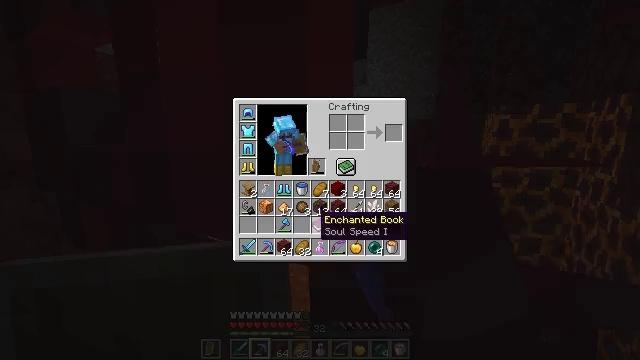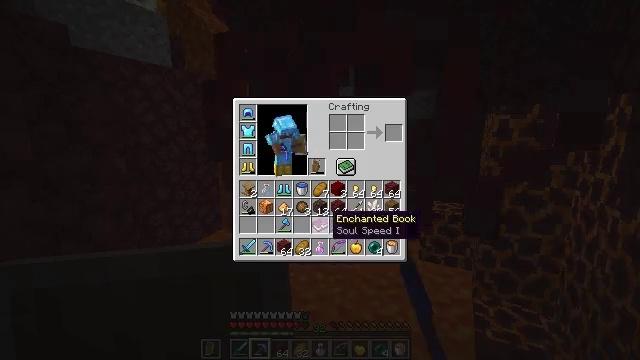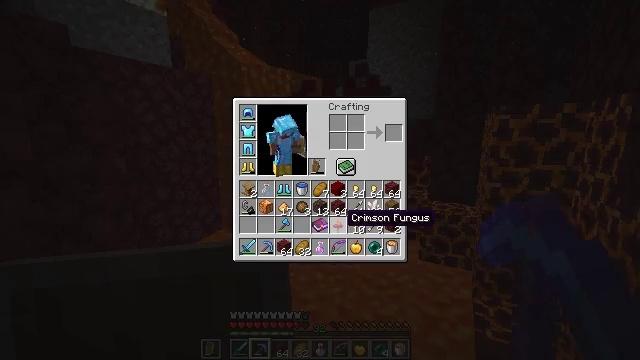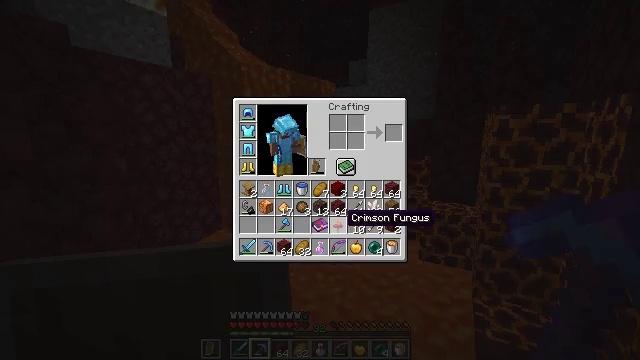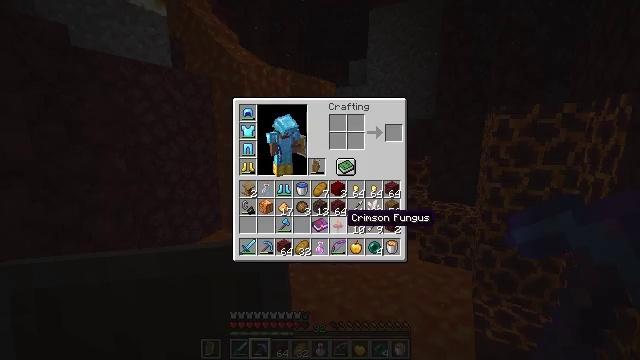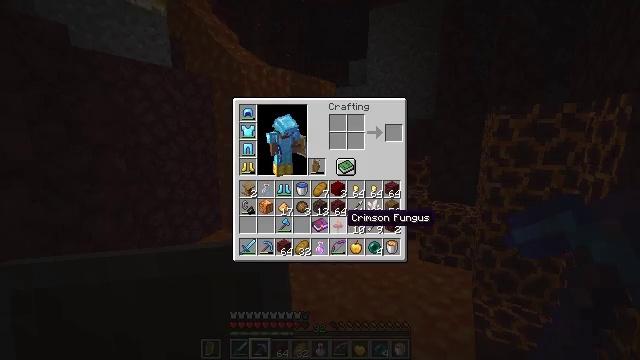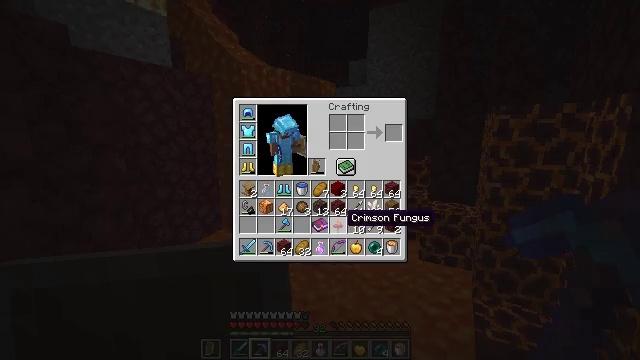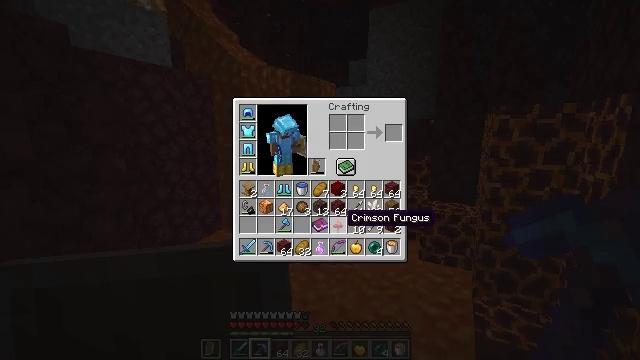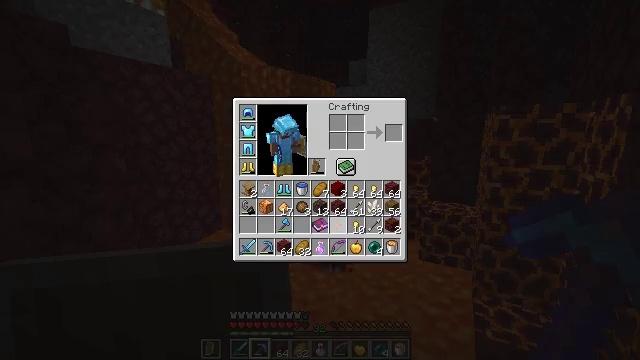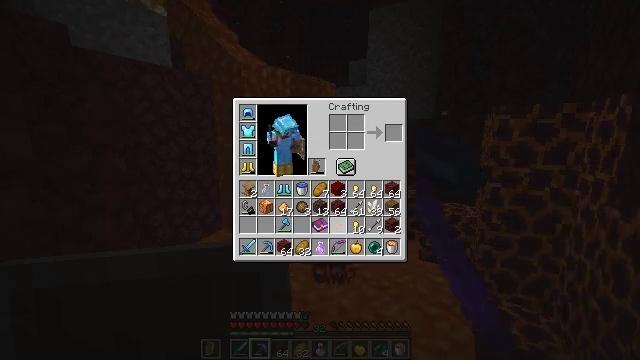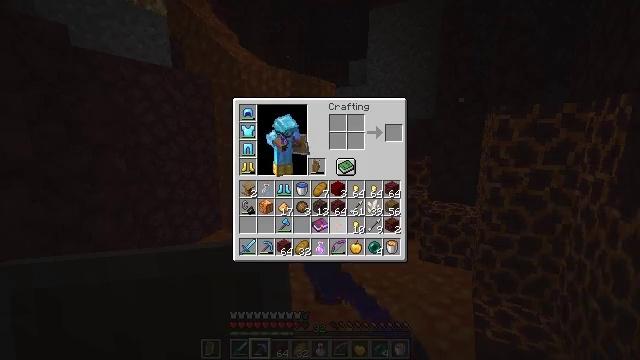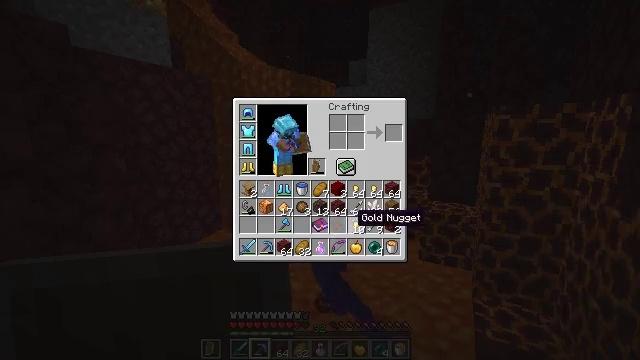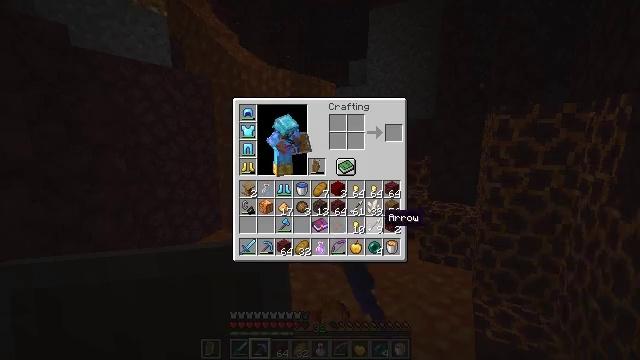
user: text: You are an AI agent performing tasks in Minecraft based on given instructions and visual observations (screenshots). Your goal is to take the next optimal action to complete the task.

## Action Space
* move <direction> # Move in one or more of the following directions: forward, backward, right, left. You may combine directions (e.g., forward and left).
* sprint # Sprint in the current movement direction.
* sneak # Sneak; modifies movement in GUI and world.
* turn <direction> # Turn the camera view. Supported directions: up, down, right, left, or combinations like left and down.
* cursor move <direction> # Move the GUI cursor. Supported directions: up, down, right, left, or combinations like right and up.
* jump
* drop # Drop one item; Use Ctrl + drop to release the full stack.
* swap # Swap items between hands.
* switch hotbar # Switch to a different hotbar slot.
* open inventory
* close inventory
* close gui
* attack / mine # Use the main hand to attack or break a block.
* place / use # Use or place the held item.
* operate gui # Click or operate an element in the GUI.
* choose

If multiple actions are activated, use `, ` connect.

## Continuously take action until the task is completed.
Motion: motion action
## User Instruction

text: Drop a crimson fungus.
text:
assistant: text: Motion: sprint, cursor move right, open gui
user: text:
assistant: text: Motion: sprint, cursor move right
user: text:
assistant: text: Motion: sprint
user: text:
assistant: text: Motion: sprint
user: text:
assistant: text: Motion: sprint
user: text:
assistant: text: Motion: sprint
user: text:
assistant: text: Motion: sprint
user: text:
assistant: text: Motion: sprint, drop
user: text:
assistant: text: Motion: sprint, drop
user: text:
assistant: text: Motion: sprint, drop
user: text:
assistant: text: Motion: sprint, cursor move right
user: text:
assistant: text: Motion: sprint, cursor move right
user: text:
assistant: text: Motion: sprint